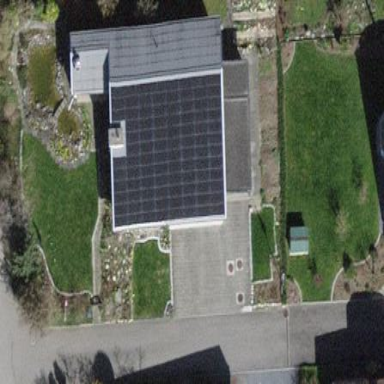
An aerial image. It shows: Solar power generator.